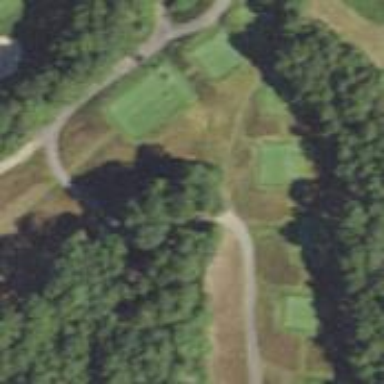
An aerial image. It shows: Golf cartpath that is also road path.